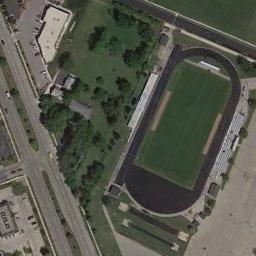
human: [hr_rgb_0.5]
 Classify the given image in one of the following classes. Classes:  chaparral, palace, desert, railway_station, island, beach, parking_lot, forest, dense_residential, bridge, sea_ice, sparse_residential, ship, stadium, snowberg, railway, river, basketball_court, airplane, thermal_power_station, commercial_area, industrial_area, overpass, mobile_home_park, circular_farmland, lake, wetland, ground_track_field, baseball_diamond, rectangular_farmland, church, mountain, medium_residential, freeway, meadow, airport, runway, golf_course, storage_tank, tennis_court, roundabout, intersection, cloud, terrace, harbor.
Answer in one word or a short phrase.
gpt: ground_track_field